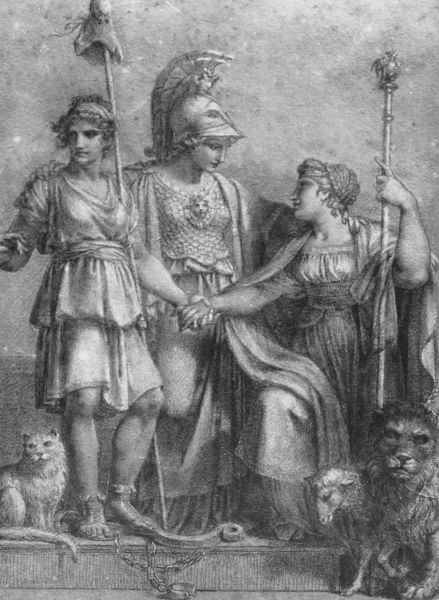
Titel: Die Allegorie der französischen Verfassung, der Gleichheit, des Gesetzes
Künstler: Pierre-Paul Prud’hon
Institution: Privatsammlung
Schlagwörter: hand, umhang, weiß, frauen, frau, grau, kleid, kleider, schwarz, skizze, zeichnung, blick, dame, tiere, federn, wind, stock, stab, lanze, podest, katze, schaf, stangen, druck, schwarzweiß, uniform, ketten, soldat, helm, göttin, rüstung, römer, harnisch, sklave, götter, amazone, griechisch, löwe, artemis, römisch, athena, schwrz, stöbe